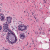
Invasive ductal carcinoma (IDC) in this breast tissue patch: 0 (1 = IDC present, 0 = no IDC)